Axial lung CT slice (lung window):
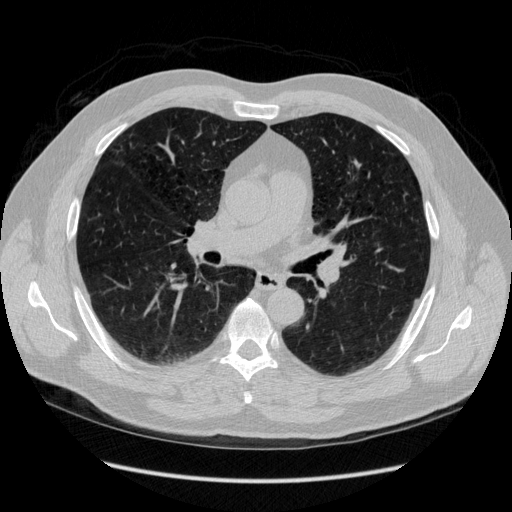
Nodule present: no